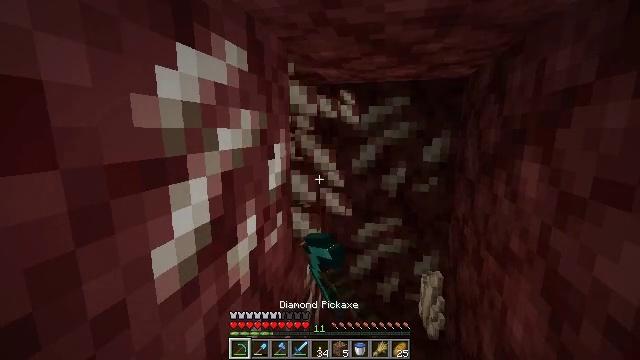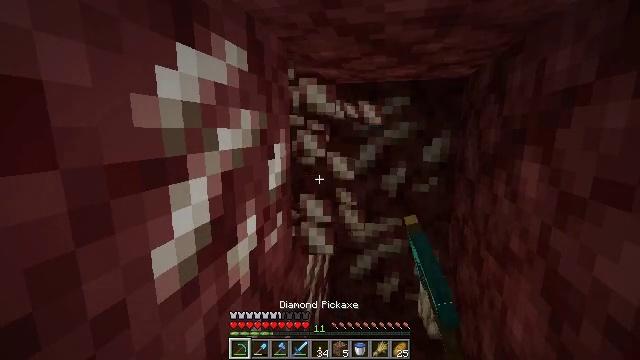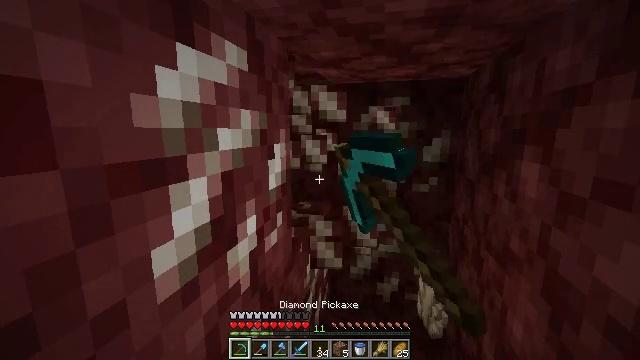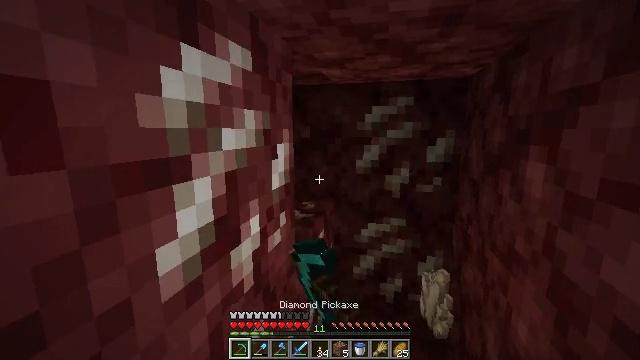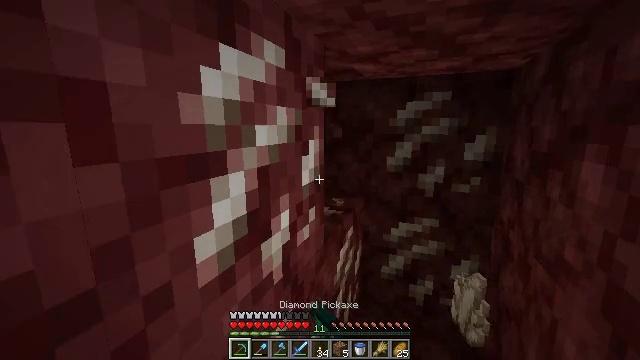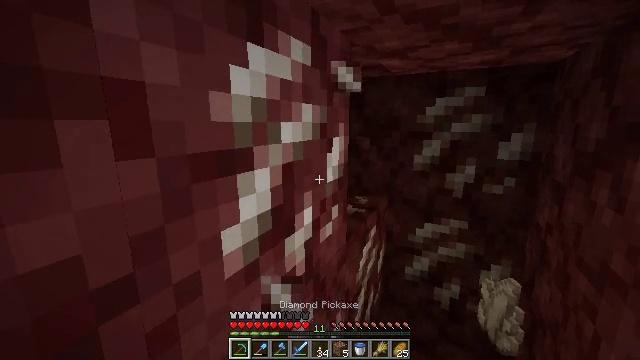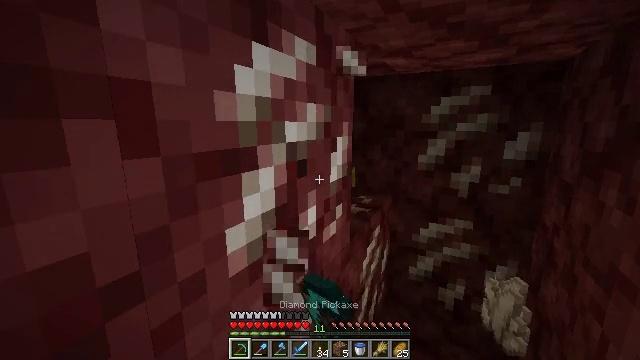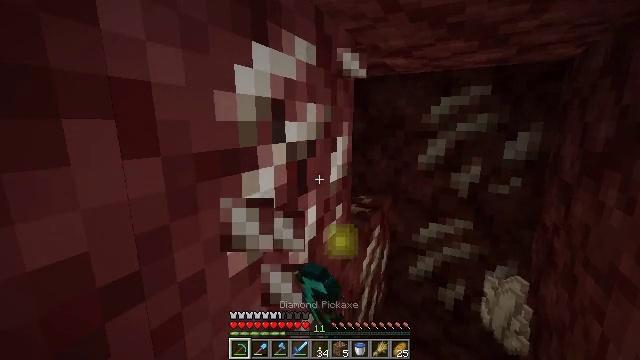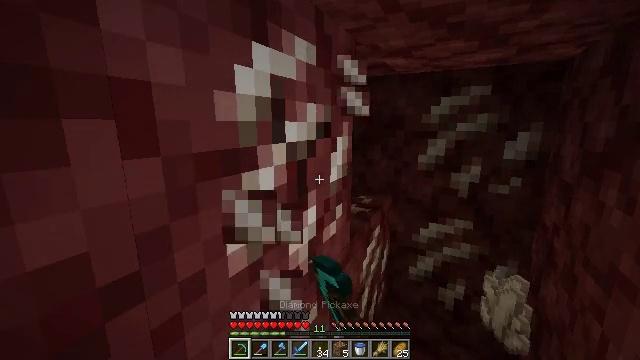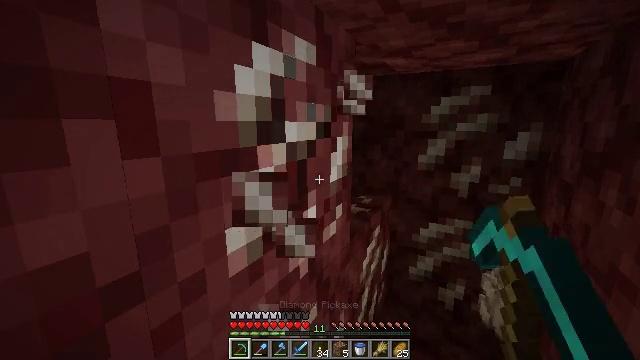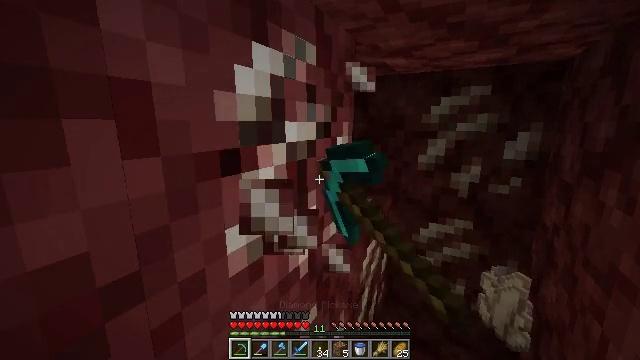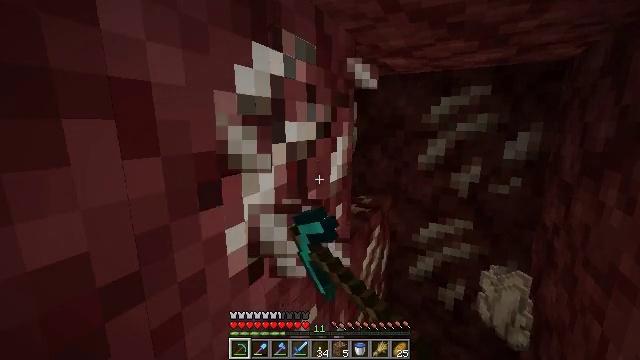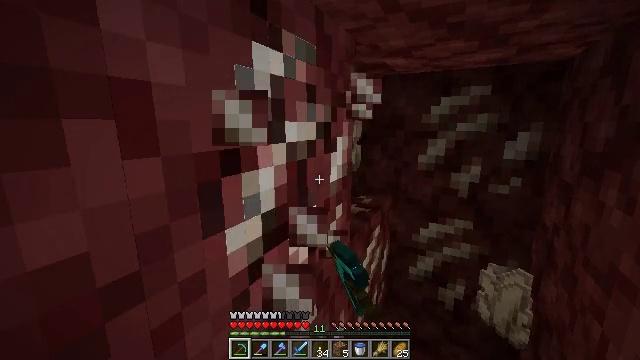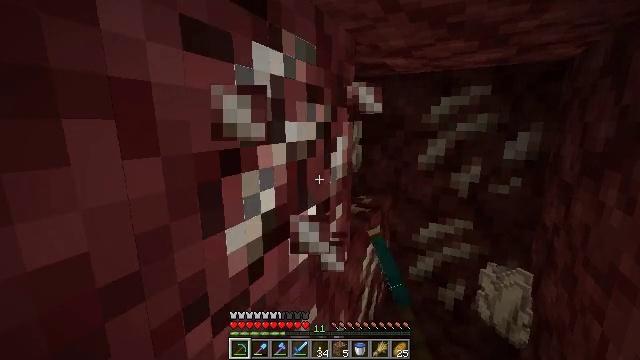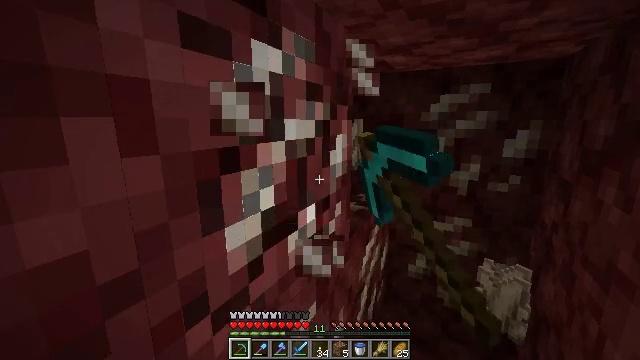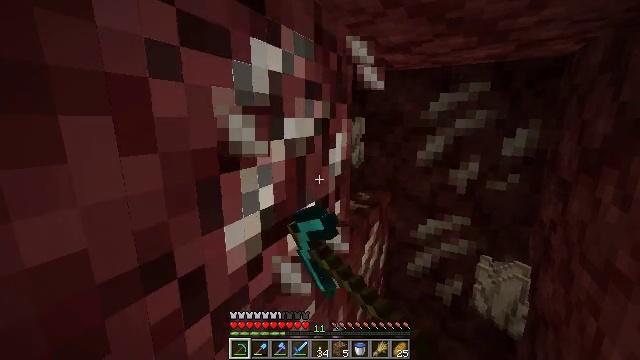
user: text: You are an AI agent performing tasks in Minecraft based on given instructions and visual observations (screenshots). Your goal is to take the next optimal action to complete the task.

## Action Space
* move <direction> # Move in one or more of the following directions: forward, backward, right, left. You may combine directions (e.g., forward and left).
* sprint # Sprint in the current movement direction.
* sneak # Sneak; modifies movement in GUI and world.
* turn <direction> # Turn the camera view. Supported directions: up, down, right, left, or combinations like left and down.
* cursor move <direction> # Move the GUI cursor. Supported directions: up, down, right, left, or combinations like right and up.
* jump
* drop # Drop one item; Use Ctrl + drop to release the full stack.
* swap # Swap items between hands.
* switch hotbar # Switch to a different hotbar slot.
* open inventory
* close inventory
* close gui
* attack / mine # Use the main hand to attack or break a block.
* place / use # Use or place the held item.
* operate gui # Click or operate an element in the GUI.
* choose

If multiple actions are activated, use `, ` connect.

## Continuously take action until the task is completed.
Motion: motion action
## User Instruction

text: Break the nether quartz ore block.
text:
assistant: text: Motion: attack / mine
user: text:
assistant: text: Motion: attack / mine
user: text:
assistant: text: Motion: attack / mine
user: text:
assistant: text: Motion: turn left, attack / mine
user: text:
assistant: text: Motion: turn left, attack / mine
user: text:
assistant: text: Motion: attack / mine
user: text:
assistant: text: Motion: attack / mine
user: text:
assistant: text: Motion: attack / mine
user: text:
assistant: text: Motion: attack / mine
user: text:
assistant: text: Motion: attack / mine
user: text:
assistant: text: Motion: attack / mine
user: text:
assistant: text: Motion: attack / mine
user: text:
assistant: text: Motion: attack / mine
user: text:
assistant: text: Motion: attack / mine
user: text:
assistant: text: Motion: attack / mine
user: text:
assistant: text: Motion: attack / mine
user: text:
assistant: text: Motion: turn down, attack / mine
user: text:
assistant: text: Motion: turn down, attack / mine
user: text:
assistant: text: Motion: turn down, attack / mine
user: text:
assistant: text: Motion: turn down, attack / mine
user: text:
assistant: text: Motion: turn down, attack / mine
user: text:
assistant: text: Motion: turn down, attack / mine
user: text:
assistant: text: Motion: turn down, attack / mine
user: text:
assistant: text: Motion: turn down, attack / mine
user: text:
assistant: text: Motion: attack / mine
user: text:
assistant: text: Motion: attack / mine
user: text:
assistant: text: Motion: attack / mine
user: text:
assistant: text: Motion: attack / mine
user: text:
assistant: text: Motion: attack / mine
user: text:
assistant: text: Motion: attack / mine